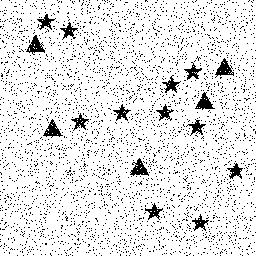
Squares: 0
Triangles: 5
Stars: 11
Total shapes: 16